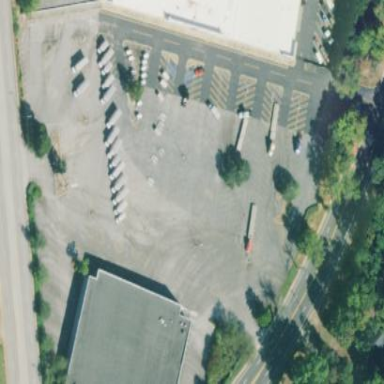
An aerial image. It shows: Retail area.